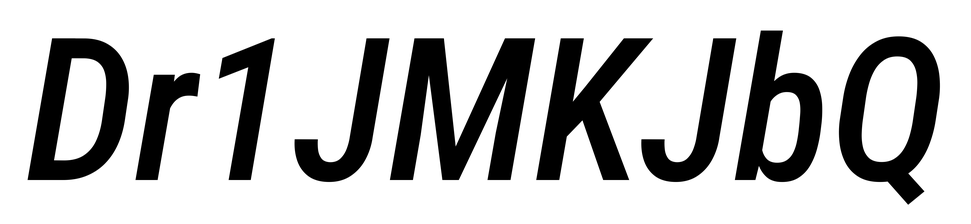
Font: Roboto-Italic_Condensed_Medium_Italic